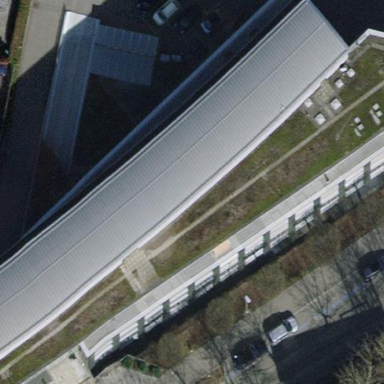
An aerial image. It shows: Round-roofed office building.